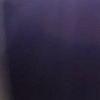
Label: space